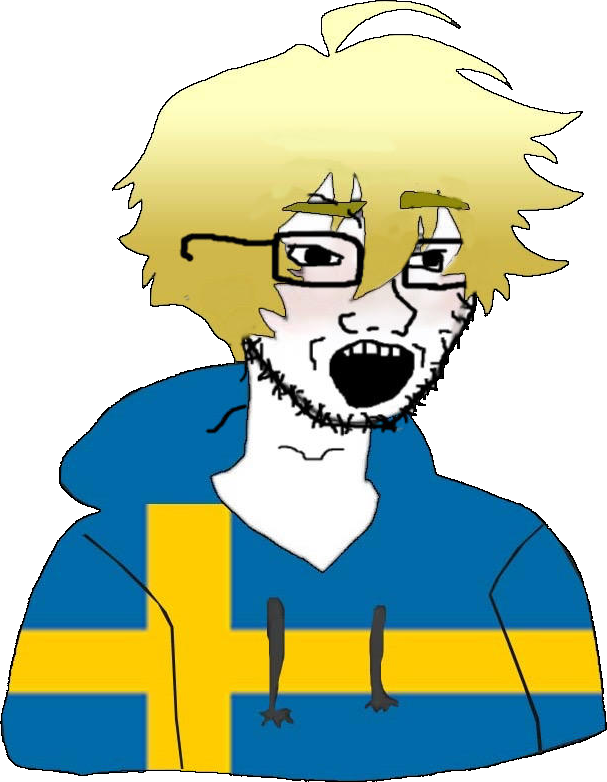
Label: 5_Twinkjak